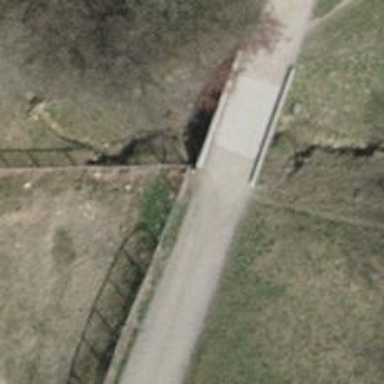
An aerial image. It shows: Track on concrete bridge with grade1 track type.